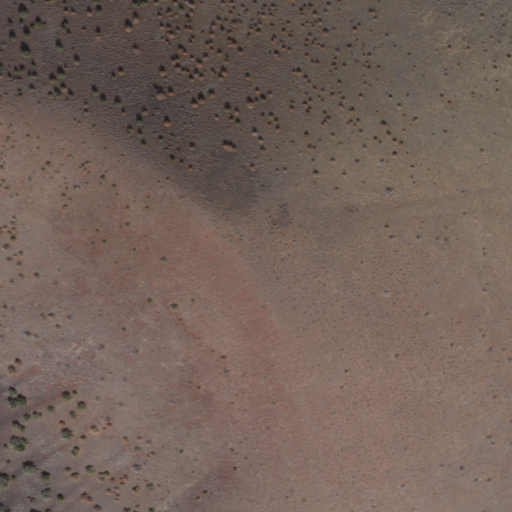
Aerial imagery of crater(s) in Arizona named Francis Crater containing shrub, grassland, and evergreen forest